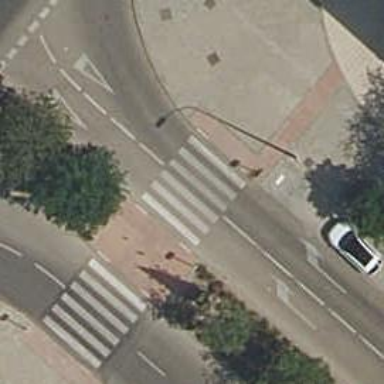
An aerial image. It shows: Zebra crossing on the road.